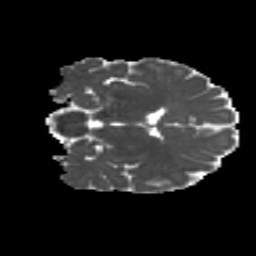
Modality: MD
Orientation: coronal
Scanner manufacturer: siemens
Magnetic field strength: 3 T
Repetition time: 4.16 s
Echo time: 0.0806 s